Interaction volume radius: 10 \u00c5
Interaction volume height: 40 \u00c5
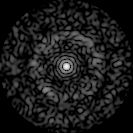
Disorder parameter: 0.8314